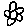
Label: flower